Question: I am using jquery and <URL> for tabs.I want to open Translation tab on save button click

'''
<div id="dialog3" class="window">
<ul>
<li><a href="#tabs-1">Information</a></li>
<li><a href="#tabs-2">Translation</a></li>
</ul>
<div id="tabs-1" style="overflow:auto ; height:375px">
<p>Information</p>
</div>
<div id="tabs-2" style="overflow:auto ; height:375px">
<p>Translation</p>
</div>
</div>
'''
Any Help would be appreciated.
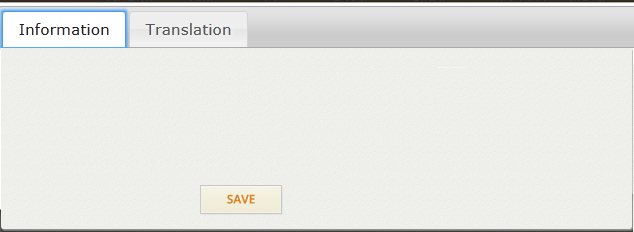
Answer: Use the <URL> options to set it in the save click handler
'''
$( "#dialog3" ).tabs( "option", "active", 1 );
'''